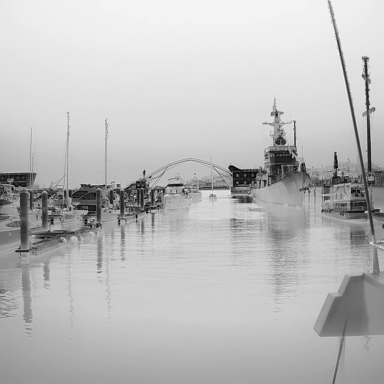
There is a container_ship in the infrared image.